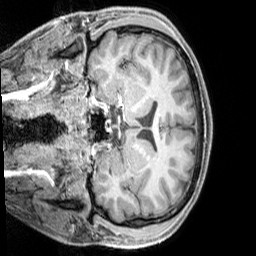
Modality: T1w
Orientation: coronal
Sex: male
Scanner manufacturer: siemens
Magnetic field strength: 3 T
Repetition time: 2.3 s
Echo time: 0.00226 s